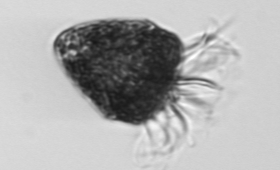
Label: Strombidium_morphotype2